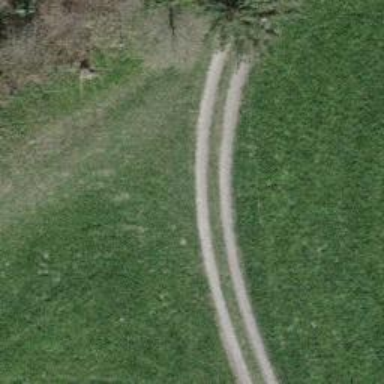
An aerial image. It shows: Track with compacted grade2 surface.